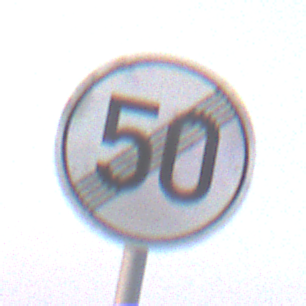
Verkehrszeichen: EndeGeschwindigkeit50
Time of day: SunriseSunset
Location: Outdoor (Nature)
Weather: Clear
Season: NotSpecified
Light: Natural